【题型】选择题　【知识点】解析几何　【难度】medium
如图，直角坐标系中有4条圆锥曲线\(C_i\)（\(i=1,2,3,4\)），其离心率分别为\(e_i\)。则4条圆锥曲线的离心率的大小关系是（\quad）

\vspace{1em}
\noindent A. \(e_2 < e_1 < e_4 < e_3\) \quad B. \(e_1 < e_2 < e_3 < e_4\) \\
\noindent C. \(e_2 < e_1 < e_3 < e_4\) \quad D. \(e_1 < e_2 < e_4 < e_3\)

\vspace{2em}
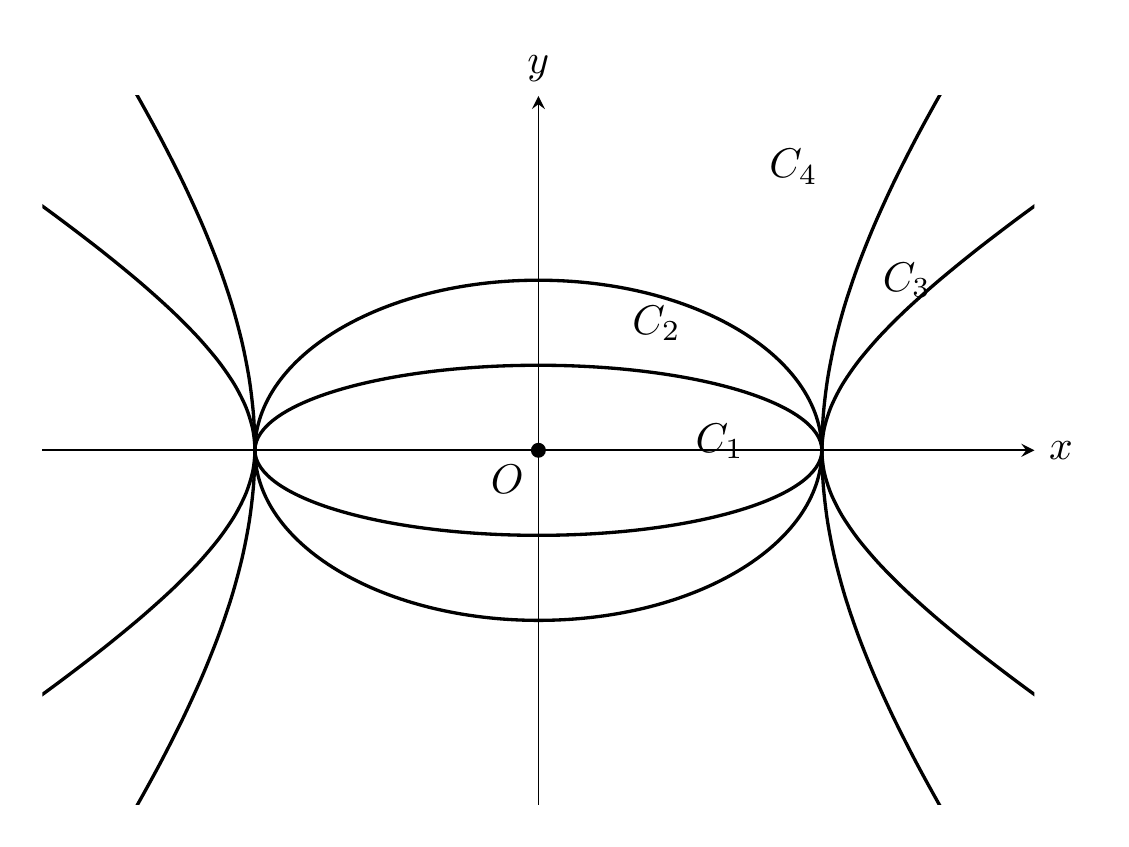
【解答】
\noindent \textbf{【答案】} \(C\)

\vspace{1em}
\noindent \textbf{【分析】} 由椭圆的性质，结合双曲线的性质求解即可。

\vspace{1em}
\noindent \textbf{【解答】} 解：设椭圆\(C_1\)的方程为\(\frac{x^2}{a_1^2} + \frac{y^2}{b_1^2} = 1\)，椭圆\(C_2\)的方程为\(\frac{x^2}{a_2^2} + \frac{y^2}{b_2^2} = 1\)，

\noindent 由图可知\(a_1 = a_2\)，\(b_1 < b_2\)，

\noindent 则\(\frac{b_1}{a_1} < \frac{b_2}{a_2}\)，

\noindent 即\(\frac{a_1^2 - c_1^2}{a_1^2} < \frac{a_2^2 - c_2^2}{a_2^2}\)，

\noindent 即\(\frac{c_1}{a_1} > \frac{c_2}{a_2}\)，

\noindent 即\(0 < e_2 < e_1 < 1\)，

\vspace{1em}
\noindent 设双曲线\(C_3\)的方程为\(\frac{x^2}{a_3^2} - \frac{y^2}{b_3^2} = 1\)，双曲线\(C_4\)的方程为\(\frac{x^2}{a_4^2} - \frac{y^2}{b_4^2} = 1\)，

\noindent 由图可知\(\frac{b_4}{a_4} > \frac{b_3}{a_3}\)，

\noindent 即\(\frac{c_3^2 - a_3^2}{a_3^2} < \frac{c_4^2 - a_4^2}{a_4^2}\)，

\noindent 即\(\frac{c_3}{a_3} < \frac{c_4}{a_4}\)，

\noindent 即\(1 < e_3 < e_4\)，

\noindent 即\(e_2 < e_1 < e_3 < e_4\)。

\vspace{1em}
\noindent 故选：\(C\)。

\vspace{2em}
\noindent \textbf{【点评】} 本题考查了椭圆的性质，重点考查了双曲线的性质，属基础题。